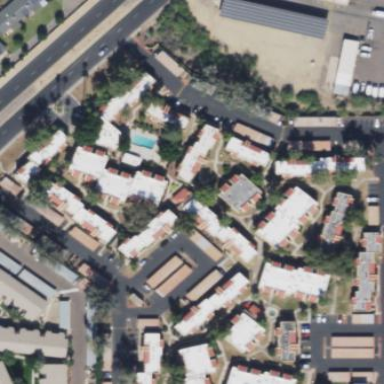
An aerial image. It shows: Residential area with apartments.